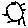
Label: sun